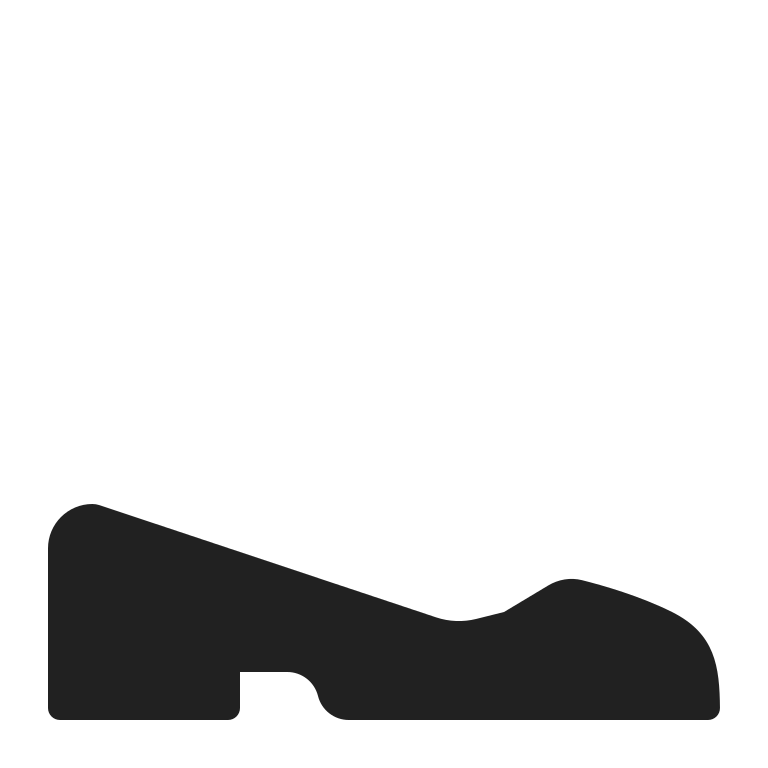
flat shoe high contrast